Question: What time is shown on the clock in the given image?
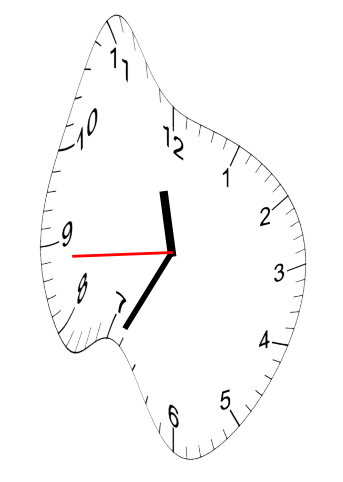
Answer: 11:34:44